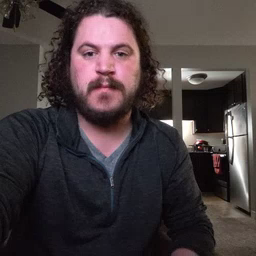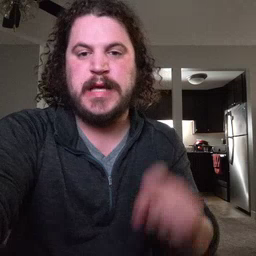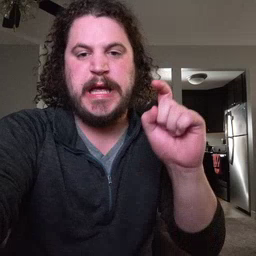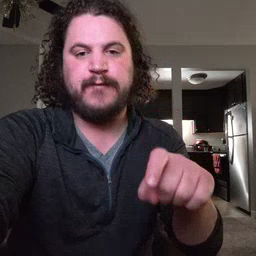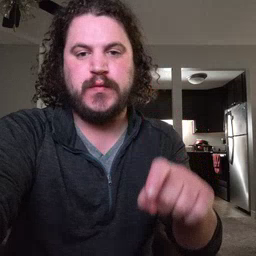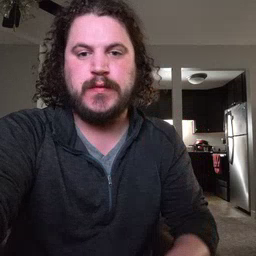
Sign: haveto